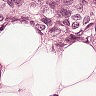
Metastatic tissue present: yes